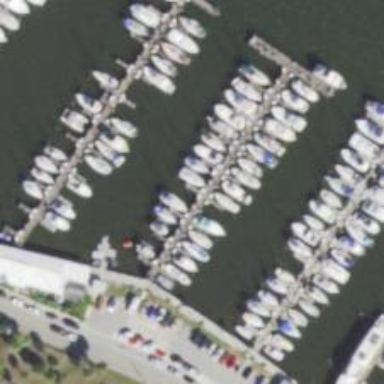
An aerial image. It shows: Marina area for leisure land.